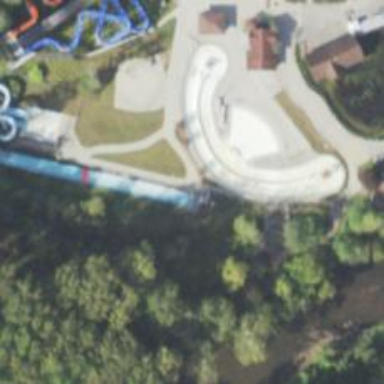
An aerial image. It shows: Canal with water slide attraction.